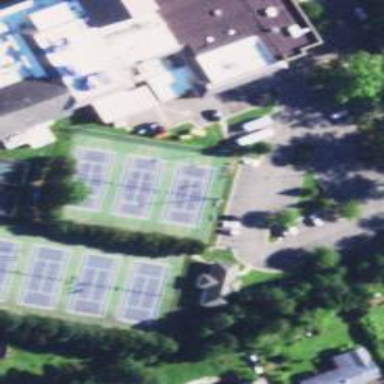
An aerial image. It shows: Tennis court in leisure pitch.